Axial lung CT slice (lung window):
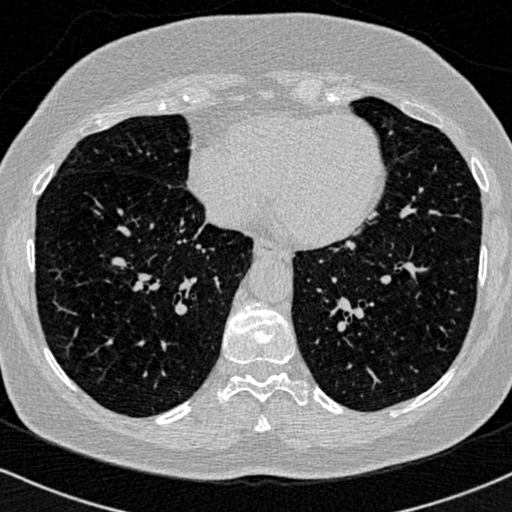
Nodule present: no